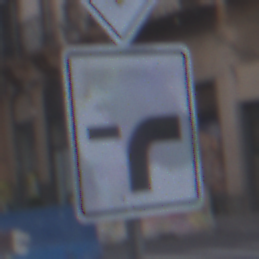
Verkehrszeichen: VerlaufVorfahrtsstrasse9
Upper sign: Vorfahrtsstrasse
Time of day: SunriseSunset
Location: Outdoor (Urban)
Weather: PartlyCloudy
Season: NotSpecified
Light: Natural